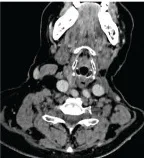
Imaging performance. (C-F) continuous shrinkage of the tumor lesion and metastatic lymph nodes following sintilimab combined with anlotinib treatment in October 2023, December 2023, respectively.
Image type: radiology (ct)